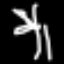
Label: palm tree